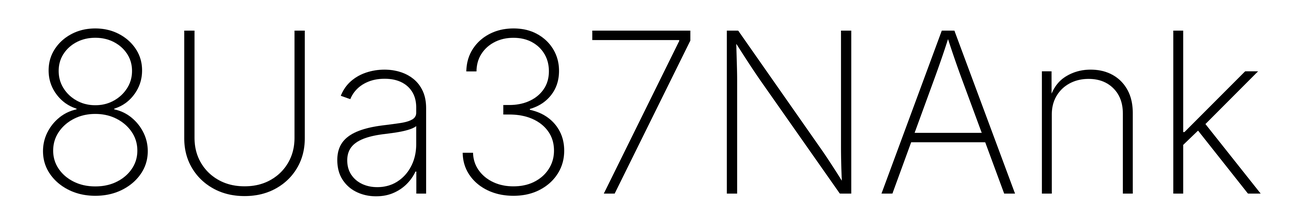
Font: Inter_ExtraLight